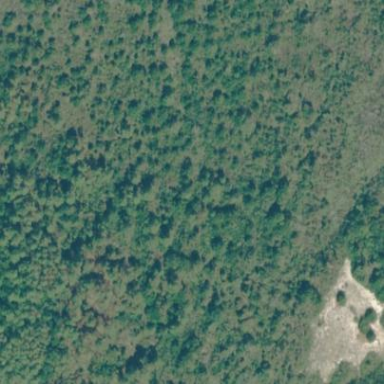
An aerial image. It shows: Evergreen needle-leaved woodland.